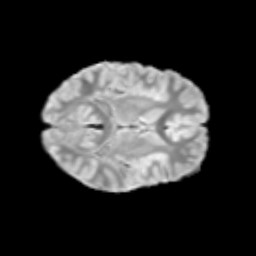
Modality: T2w
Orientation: axial
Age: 9
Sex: male
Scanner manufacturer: siemens
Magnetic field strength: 3 T
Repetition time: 3.8 s
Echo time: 0.07 s